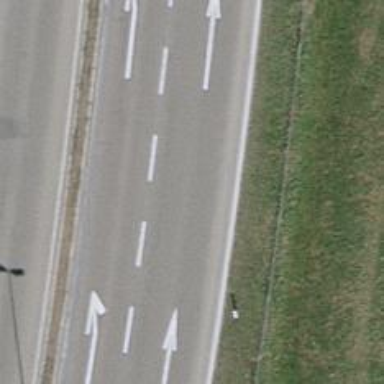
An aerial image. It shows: Asphalt trunk highway.